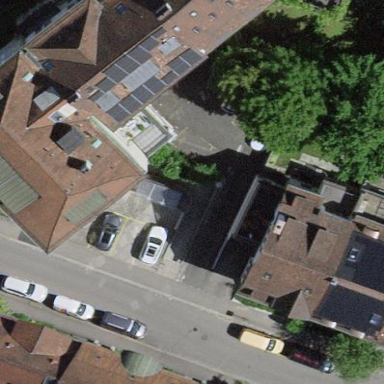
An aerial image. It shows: Office building.